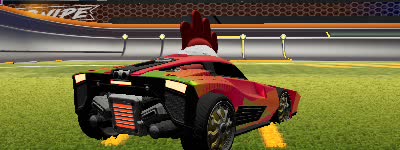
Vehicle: breakout